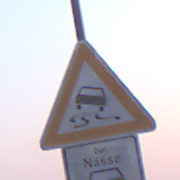
Verkehrszeichen: SchleuderOderRutschgefahr
Zusatzzeichen unten: BeiNaesse
Umgebung: Outdoor, Urban
Tageszeit: SunriseSunset
Wetter: Clear
Licht: Natural
Jahreszeit: NotSpecified
Kontrast: MediumContrast